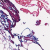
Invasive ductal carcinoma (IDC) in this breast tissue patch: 0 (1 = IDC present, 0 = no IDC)